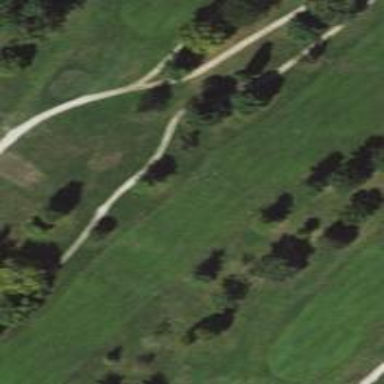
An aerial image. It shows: Grassy area designated as golf fairway.